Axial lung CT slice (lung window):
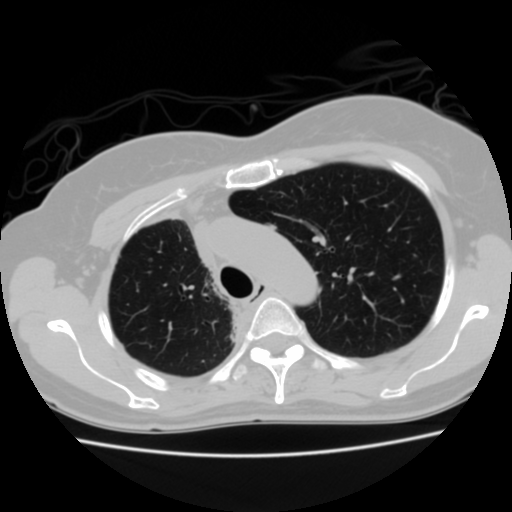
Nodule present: no